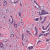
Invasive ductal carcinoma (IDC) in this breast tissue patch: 1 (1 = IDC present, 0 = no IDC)